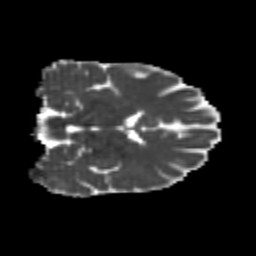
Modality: MD
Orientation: coronal
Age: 24
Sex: female
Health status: healthy
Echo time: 0.074 s